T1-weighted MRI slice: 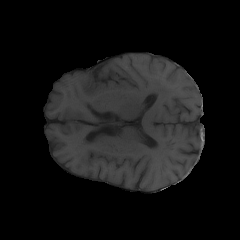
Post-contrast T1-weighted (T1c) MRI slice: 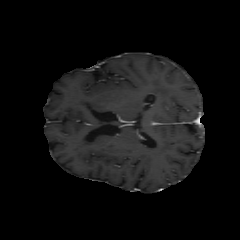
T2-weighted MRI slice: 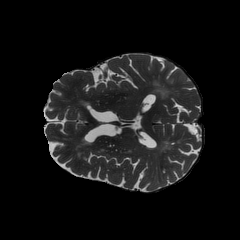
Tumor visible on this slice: no